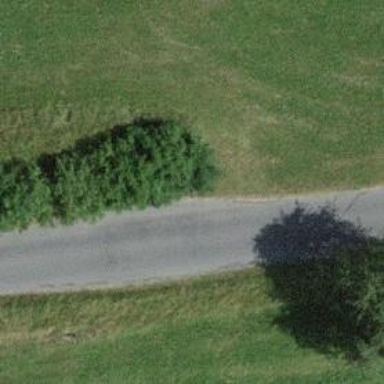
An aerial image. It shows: Passing place on the road.